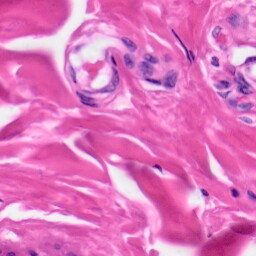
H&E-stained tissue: Skin